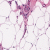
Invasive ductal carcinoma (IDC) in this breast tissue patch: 0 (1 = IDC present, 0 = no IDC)